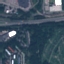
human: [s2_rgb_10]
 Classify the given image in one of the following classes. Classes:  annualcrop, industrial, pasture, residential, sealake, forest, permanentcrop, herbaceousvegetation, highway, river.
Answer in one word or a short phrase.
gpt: Highway